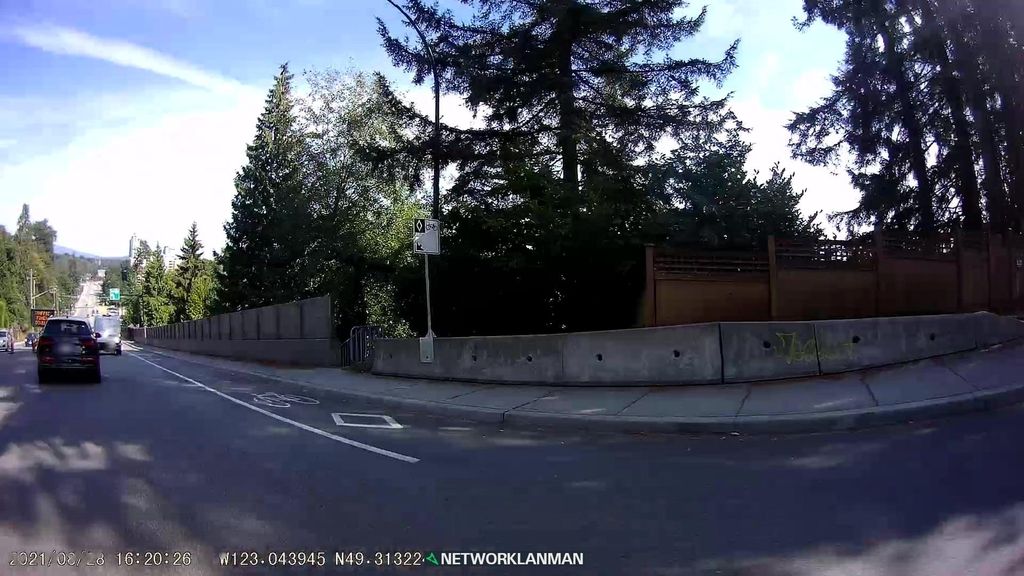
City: vancouver